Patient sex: M
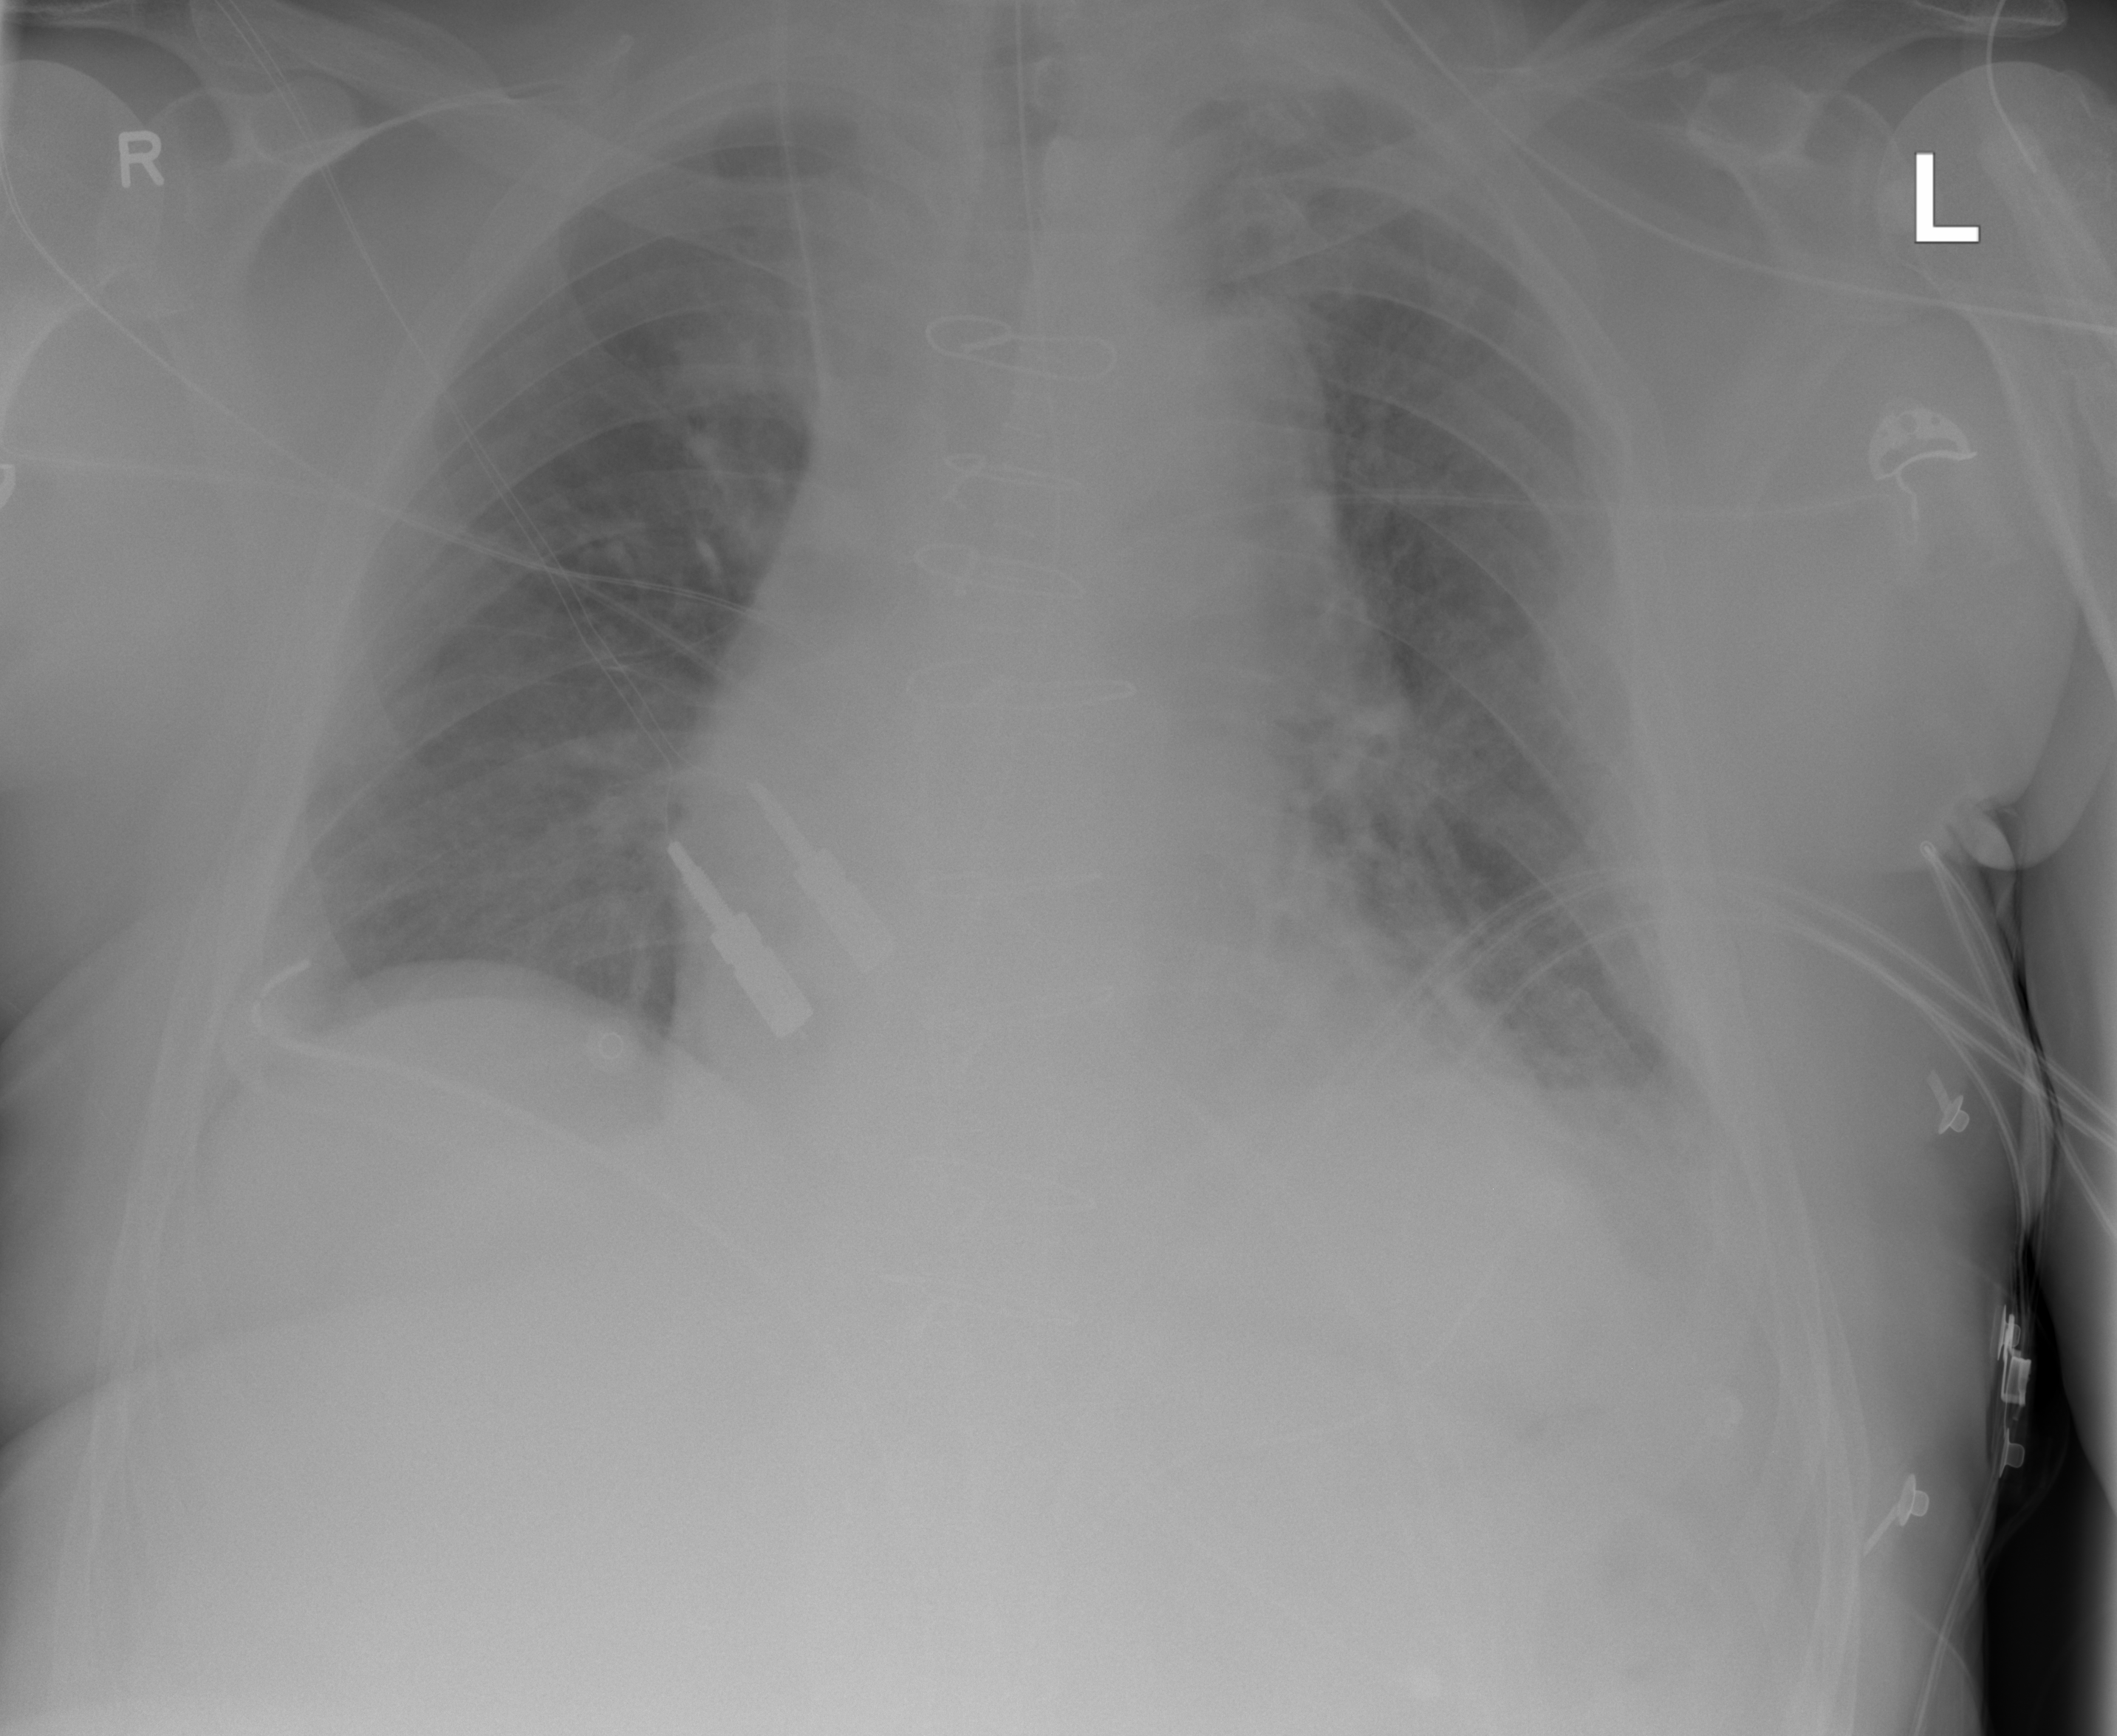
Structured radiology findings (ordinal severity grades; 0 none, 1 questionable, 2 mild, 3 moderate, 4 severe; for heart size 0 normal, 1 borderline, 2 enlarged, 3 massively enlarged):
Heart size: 2
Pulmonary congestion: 2
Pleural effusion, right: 0
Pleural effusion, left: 2
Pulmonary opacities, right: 0
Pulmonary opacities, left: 0
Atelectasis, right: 0
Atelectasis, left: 2